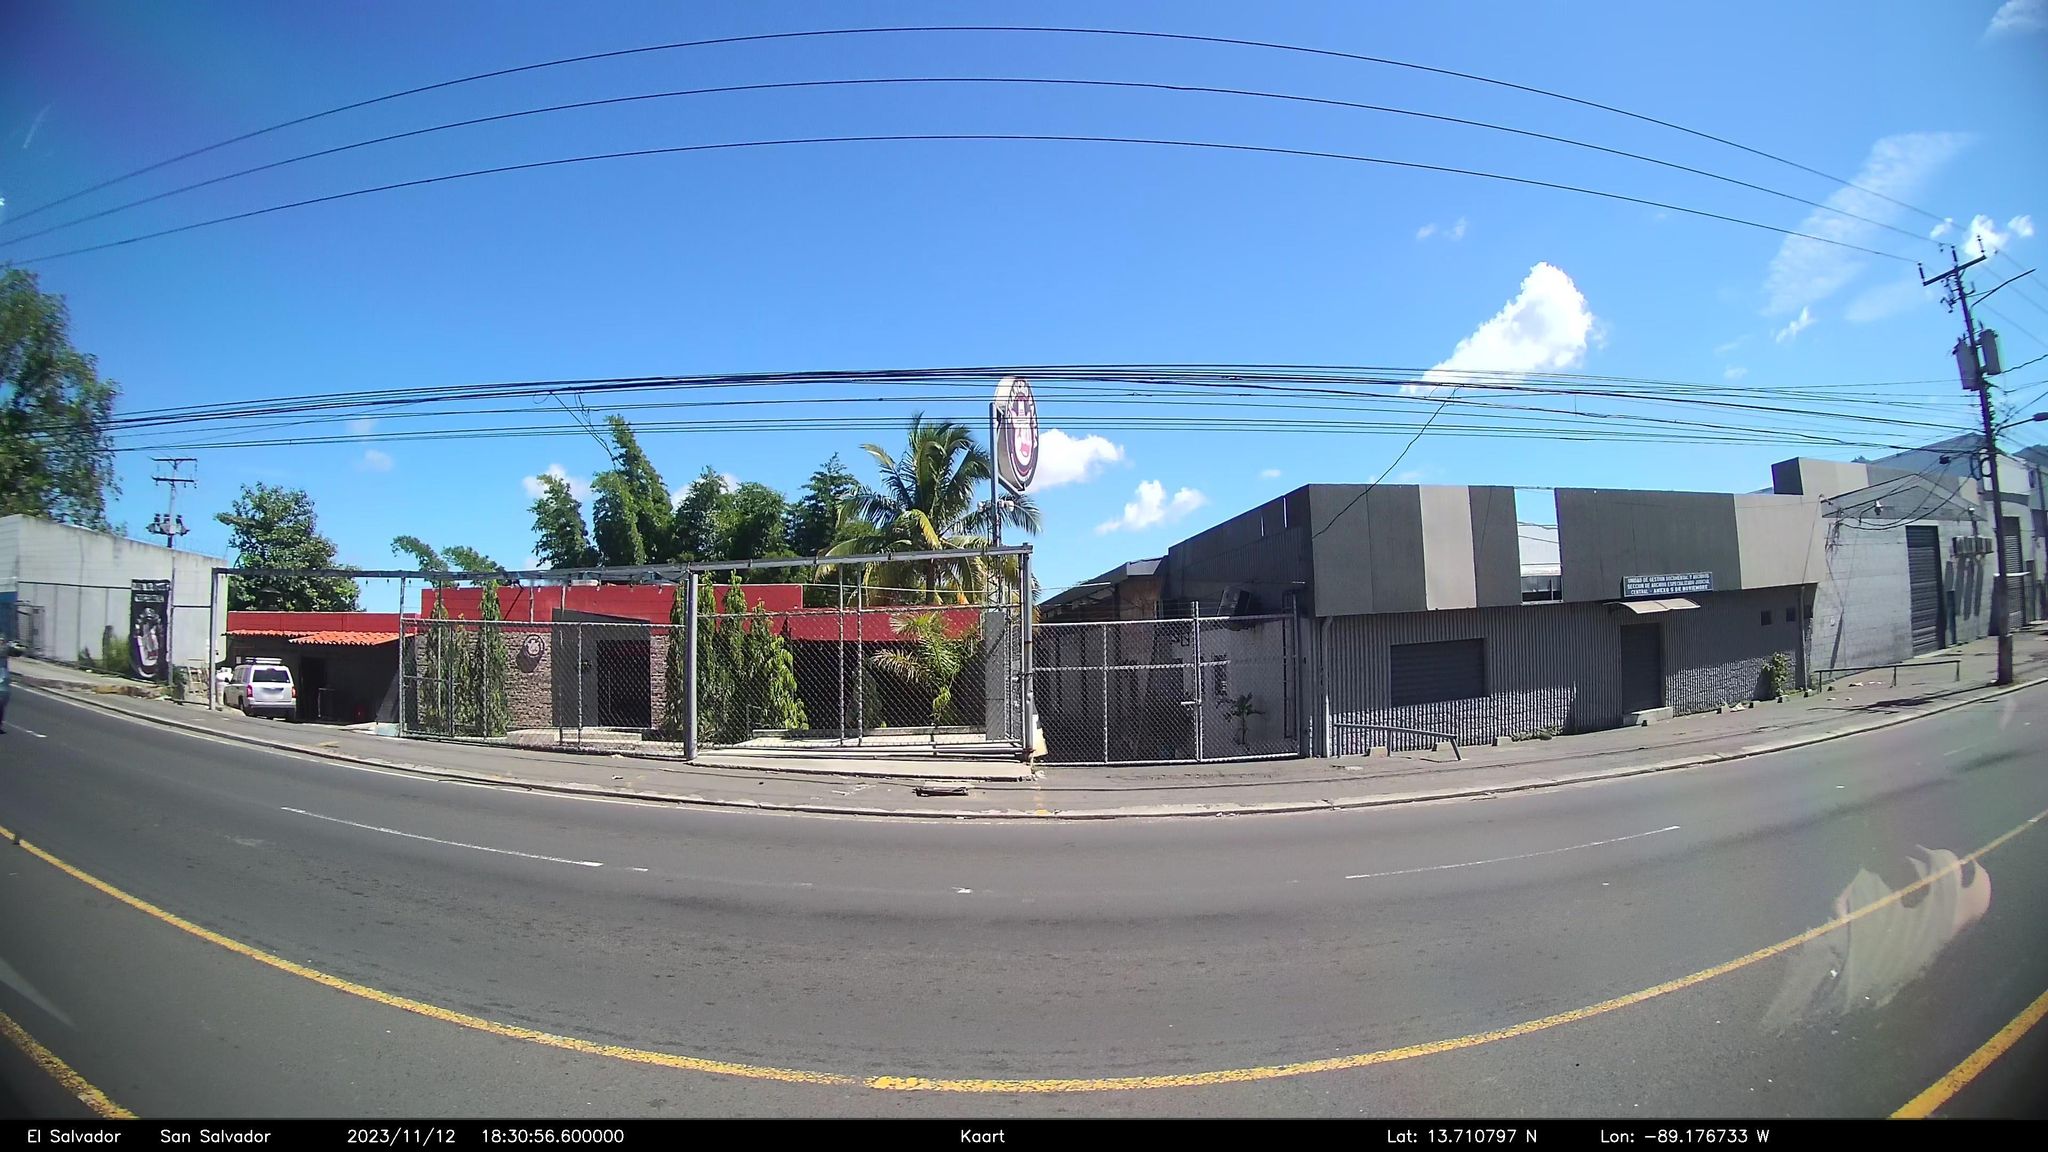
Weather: clear
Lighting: day
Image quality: good
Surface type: driving surface
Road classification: primary
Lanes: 2.0
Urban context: urban centre
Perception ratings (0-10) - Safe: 0.9, Lively: 2.6, Beautiful: 3.33, Boring: 2.59, Depressing: 8.02, Wealthy: 2.32